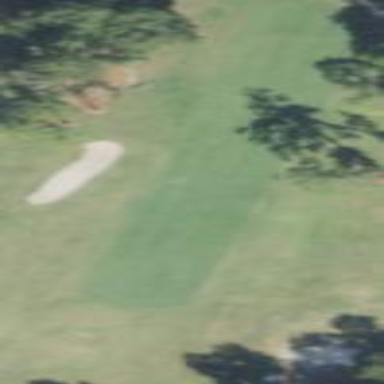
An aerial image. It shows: Golf fairway surrounded by grass.